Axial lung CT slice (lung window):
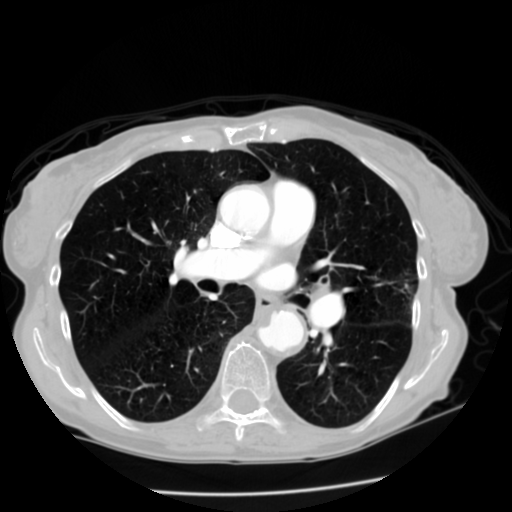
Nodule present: yes
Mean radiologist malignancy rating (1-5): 4